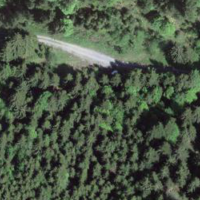
EUNIS habitat code: 43
Species observed at this site:
Petasites albus